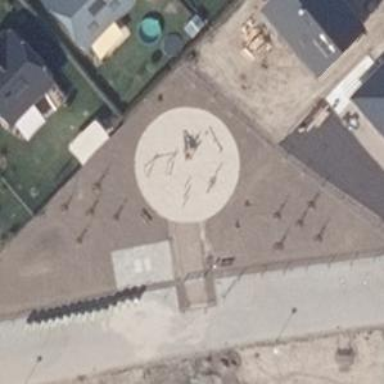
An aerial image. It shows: Playground with springy equipment.